Question: I need to change the contents of the cell for display only. I do it in DrawColumnCell:
'''
if Column.FieldName = 'UUID' then
begin
with (Sender as TDBGrid).Canvas do
begin
FillRect(Rect);
strTemp := (Sender as TDBGrid).DataSource.DataSet.FieldByName('UUID').AsString;
strTemp := RightStr(strTemp, Length(strTemp) - LastDelimiter('-', strTemp));
TextOut(Rect.Right - 2 - (Sender as TDBGrid).Canvas.TextWidth(strTemp), Rect.Top + 2, strTemp);
end;
end;
'''
UUID - has an appearance 'SHRYU-5TRP0-RT-898-763523561294'. Only need to be displayed '763523561294'.
The code from above copes with this, but if you select this cell, it turns out that the original value and mine and they overlap each other are substituted. How to avoid this?

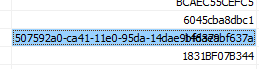
Answer: The 'OnGetText()' event for the underlying field of the DataSet is a more appropriate place to do this. Use persistent fields or hook up an event at runtime.
'''
procedure TForm1.FDMemTable1AGUIDGetText(Sender: TField; var Text: string;
DisplayText: Boolean);
Var
strTemp : string;
begin
if DisplayText then
begin
strTemp := Sender.AsString;
strTemp := RightStr(strTemp, Length(strTemp) - LastDelimiter('-', strTemp));
Text := strTemp;
end;
end;
'''